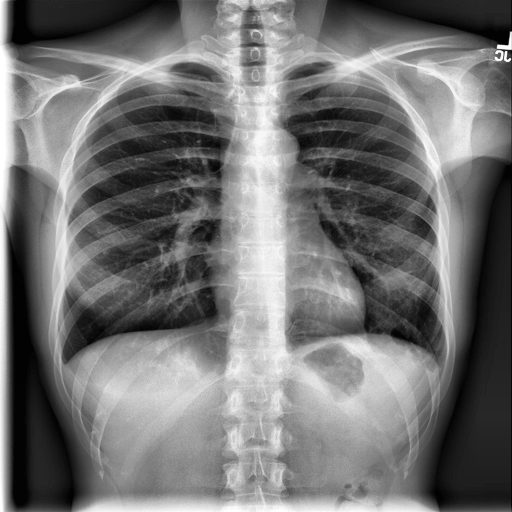
Finding: NORMAL